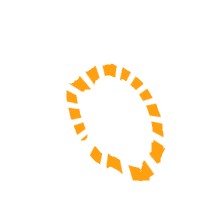
Shape: circle